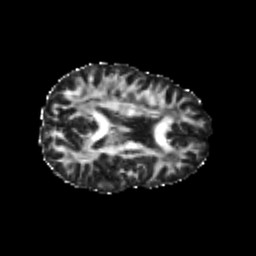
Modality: FA
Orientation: axial
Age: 23
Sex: female
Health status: healthy
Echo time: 0.074 s